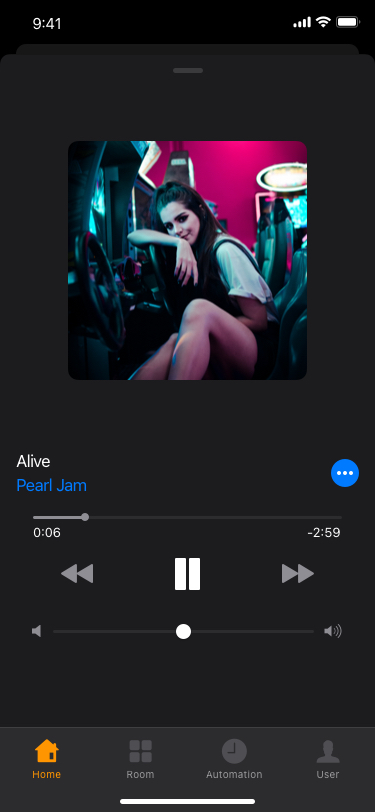
Text in this UI design:
Alive
Pearl Jam